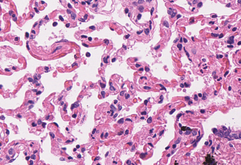
Tumor epithelial tissue: no
Tumor-associated stroma tissue: no
Normal tissue: yes